Question: i face little problem with <URL>, I cant use single selection , when I select a day the next day is selected , i need single select without offset
here is the problem

here is the code in 'applicationDidFinishLaunching'
'''
//#define Single
#ifdef Single
kal = [[KalViewController alloc] initWithSelectionMode:KalSelectionModeSingle];
kal.selectedDate = [NSDate dateStartOfDay:[[NSDate date] offsetDay:1]];
#else
kal = [[KalViewController alloc] initWithSelectionMode:KalSelectionModeRange];
kal.beginDate = [NSDate dateStartOfDay:[NSDate date]];
kal.endDate = [NSDate dateStartOfDay:[[NSDate date] offsetDay:1]];
#endif
'''
what i have been tried
1- I set 'offsetDay:1' To 'offsetDay:0' then delete it in KalSelectionModeSingle mode
but its still the same
2- comment KalSelectionModeRange mode
'''
//kal = [[KalViewController alloc] initWithSelectionMode:KalSelectionModeRange];
//kal.beginDate = [NSDate dateStartOfDay:[NSDate date]];
//kal.endDate = [NSDate dateStartOfDay:[[NSDate date] offsetDay:1]];
'''
i get white window with no data
any help
thank you
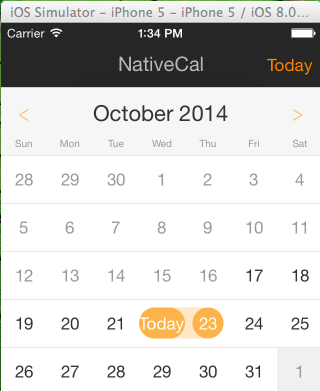
Answer: i figure the answer simply get my code out
'''
//#define Single
#ifdef Single
kal = [[KalViewController alloc] initWithSelectionMode:KalSelectionModeSingle];
kal.selectedDate = [NSDate dateStartOfDay:[[NSDate date] offsetDay:1]];
#else
kal = [[KalViewController alloc] initWithSelectionMode:KalSelectionModeRange];
kal.beginDate = [NSDate dateStartOfDay:[NSDate date]];
kal.endDate = [NSDate dateStartOfDay:[[NSDate date] offsetDay:1]];
#endif
'''
To
'''
kal = [[KalViewController alloc] initWithSelectionMode:KalSelectionModeSingle];
kal.selectedDate = [NSDate dateStartOfDay:[[NSDate date] offsetDay:1]];
'''